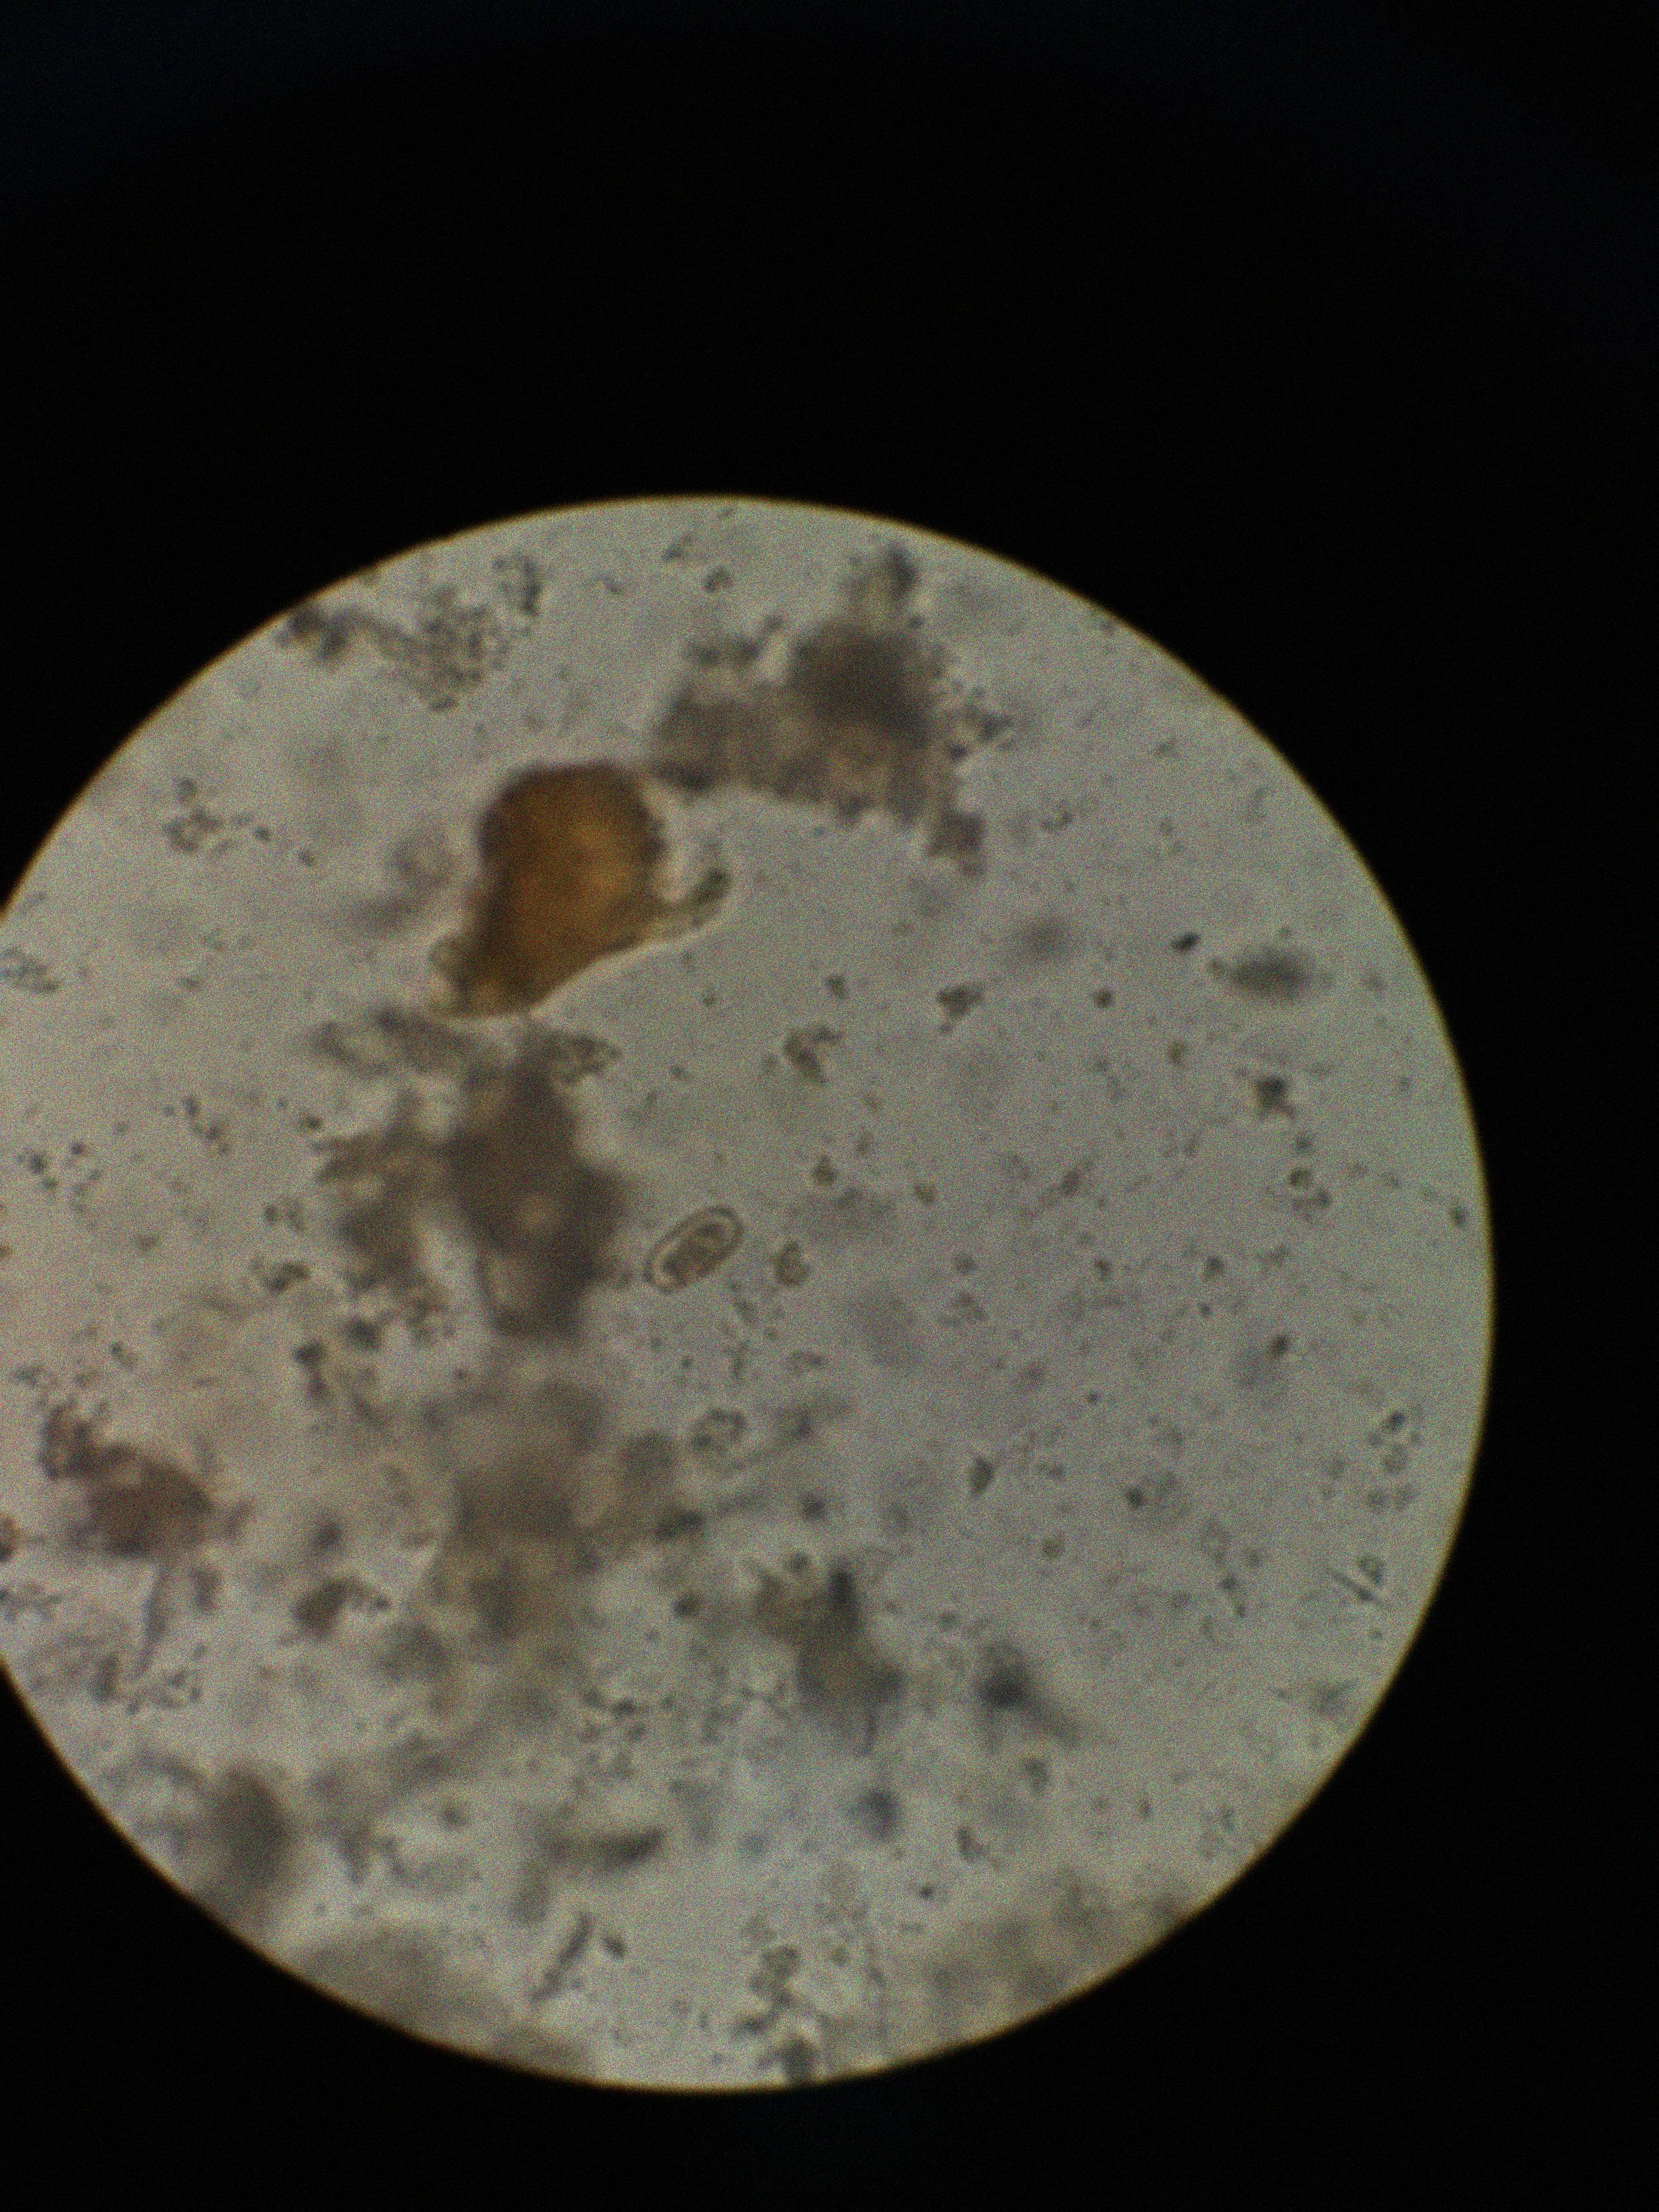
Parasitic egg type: Capillaria philippinensis